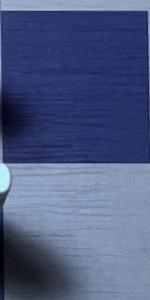
Label: Empty